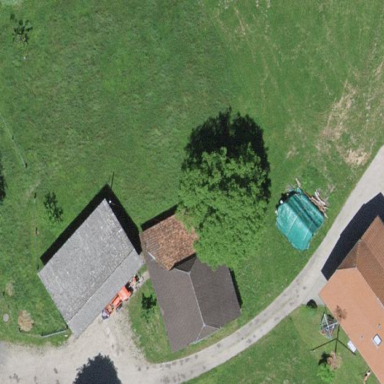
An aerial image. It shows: Barn.